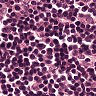
Metastatic tissue present: no